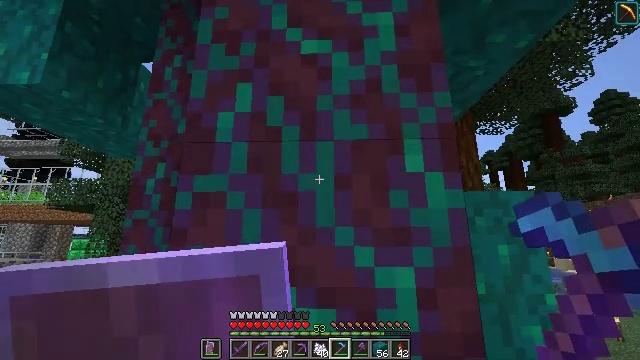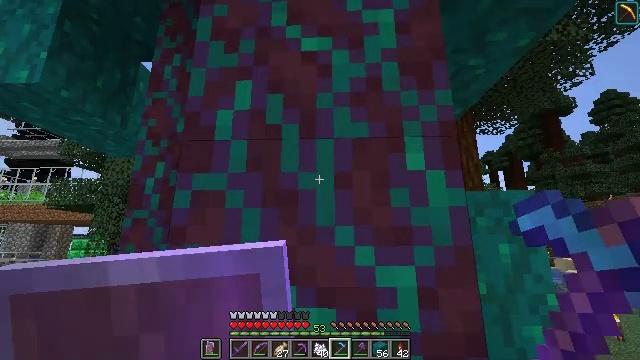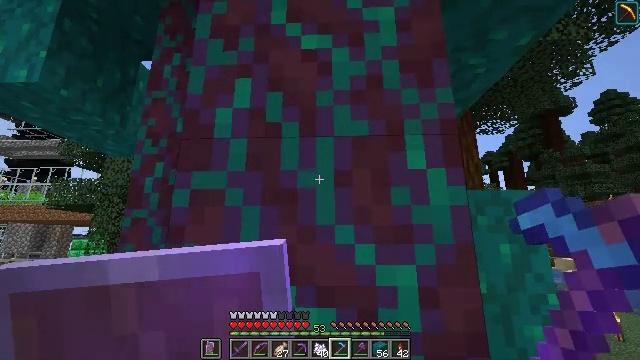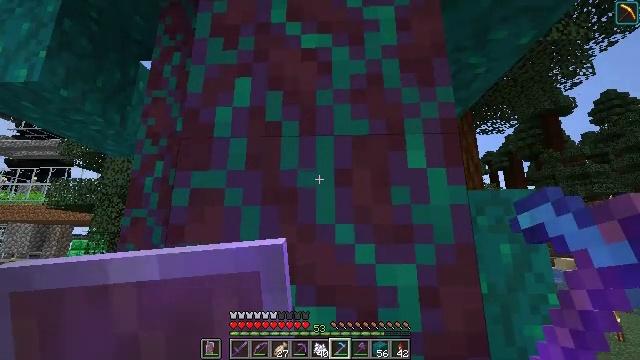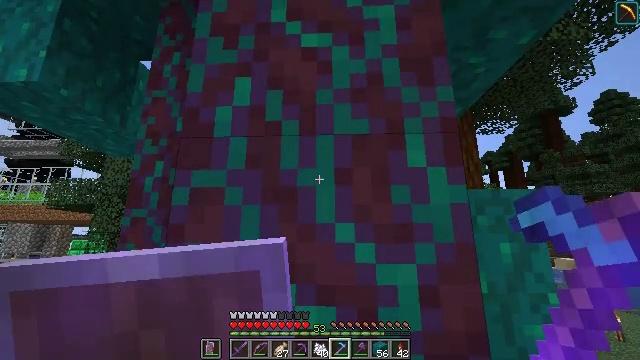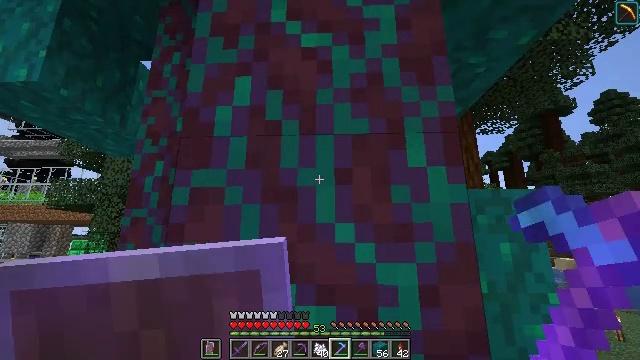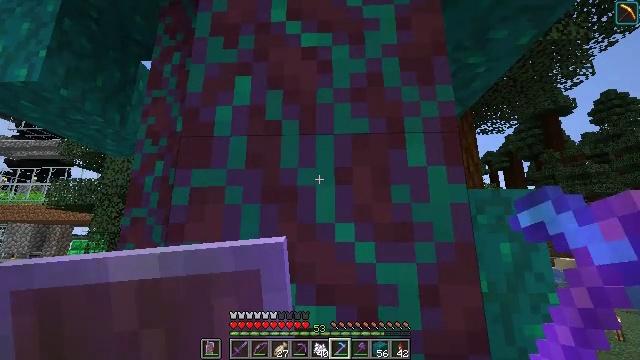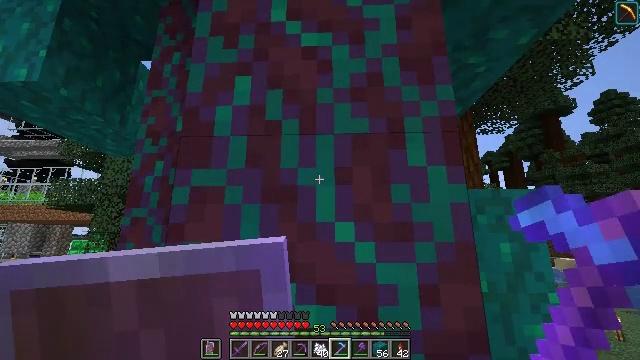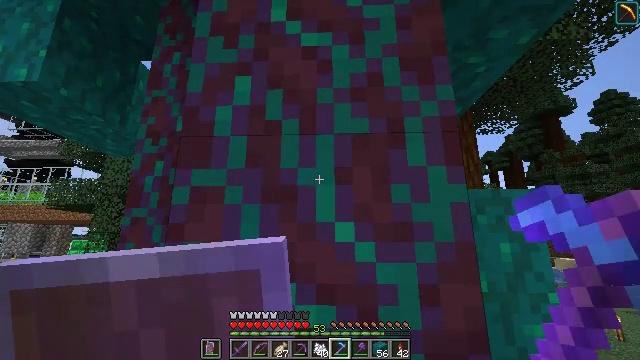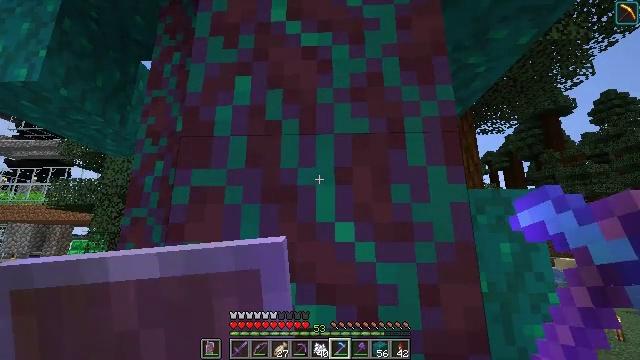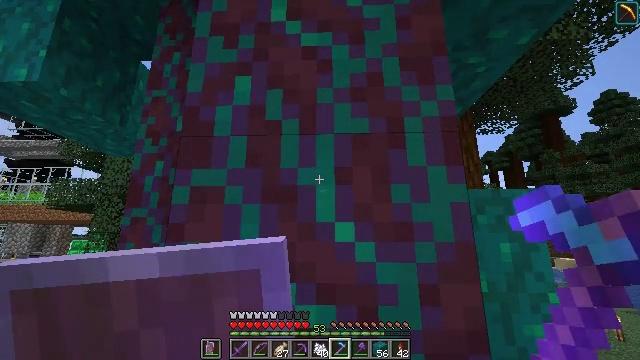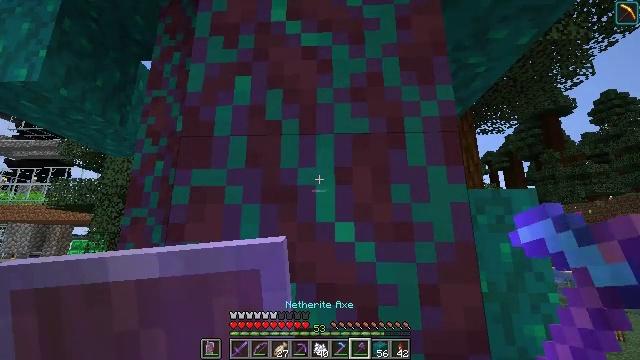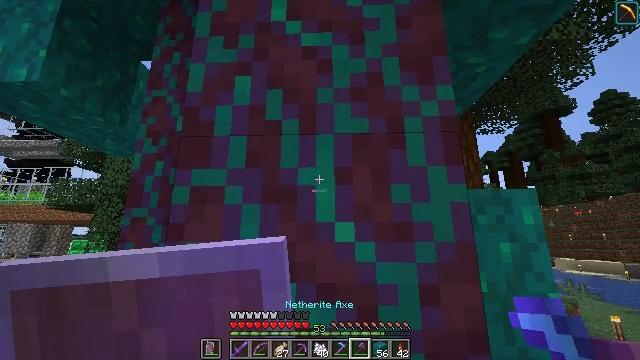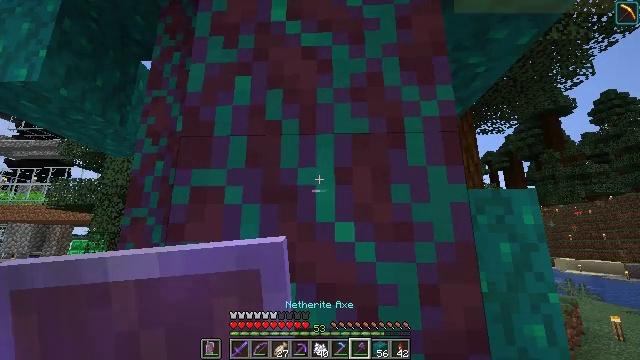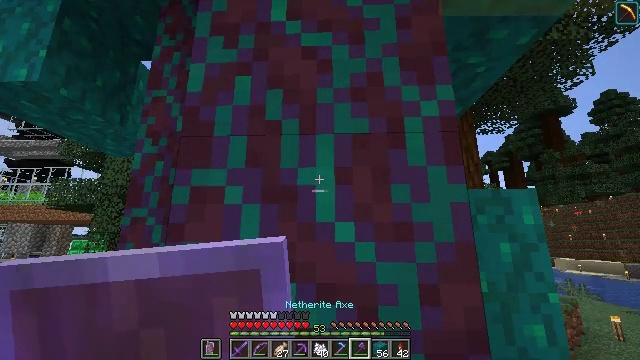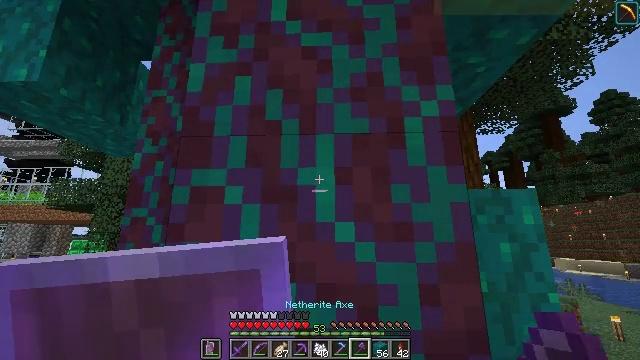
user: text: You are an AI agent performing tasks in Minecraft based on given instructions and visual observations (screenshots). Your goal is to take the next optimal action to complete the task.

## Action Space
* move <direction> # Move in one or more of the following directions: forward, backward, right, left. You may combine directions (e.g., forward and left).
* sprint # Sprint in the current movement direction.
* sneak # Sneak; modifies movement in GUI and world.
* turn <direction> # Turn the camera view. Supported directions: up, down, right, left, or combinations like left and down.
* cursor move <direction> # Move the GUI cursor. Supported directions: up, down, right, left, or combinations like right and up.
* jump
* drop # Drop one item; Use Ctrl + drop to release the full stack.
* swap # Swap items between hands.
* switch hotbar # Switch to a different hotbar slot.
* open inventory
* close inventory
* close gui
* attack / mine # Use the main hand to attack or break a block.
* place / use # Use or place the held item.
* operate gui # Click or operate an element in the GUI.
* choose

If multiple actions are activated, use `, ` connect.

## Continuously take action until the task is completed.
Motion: motion action
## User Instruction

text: Chop down the warped stem from the warped forest.
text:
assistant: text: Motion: no_op
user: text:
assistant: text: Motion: no_op
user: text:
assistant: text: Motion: no_op
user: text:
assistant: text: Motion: no_op
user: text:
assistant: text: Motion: no_op
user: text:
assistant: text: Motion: no_op
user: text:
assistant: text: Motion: no_op
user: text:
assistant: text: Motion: no_op
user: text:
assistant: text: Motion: no_op
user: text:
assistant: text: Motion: no_op
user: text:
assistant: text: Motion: no_op
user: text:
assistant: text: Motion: no_op
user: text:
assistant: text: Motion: no_op
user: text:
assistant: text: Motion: no_op
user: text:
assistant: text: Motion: no_op
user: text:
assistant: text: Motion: no_op
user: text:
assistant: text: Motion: no_op
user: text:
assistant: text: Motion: attack / mine
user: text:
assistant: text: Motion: attack / mine
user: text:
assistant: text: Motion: attack / mine
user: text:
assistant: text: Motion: attack / mine
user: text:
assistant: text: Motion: turn up, attack / mine
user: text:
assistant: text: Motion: turn up, attack / mine
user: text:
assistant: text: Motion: attack / mine
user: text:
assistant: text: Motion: attack / mine
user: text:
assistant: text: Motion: attack / mine
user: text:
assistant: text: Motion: attack / mine
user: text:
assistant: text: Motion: attack / mine
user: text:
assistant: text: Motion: turn up, attack / mine
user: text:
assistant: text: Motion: turn up, attack / mine